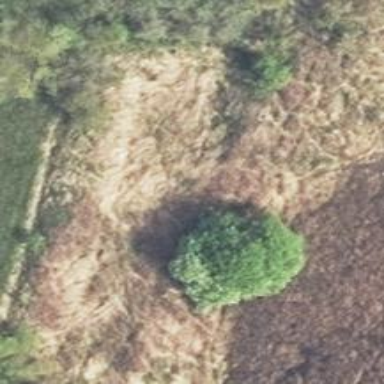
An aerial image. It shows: Deciduous broadleaved tree.